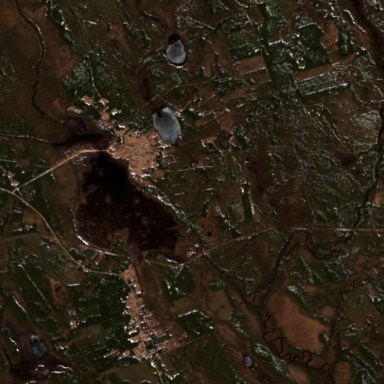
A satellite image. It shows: Bog wetland area.